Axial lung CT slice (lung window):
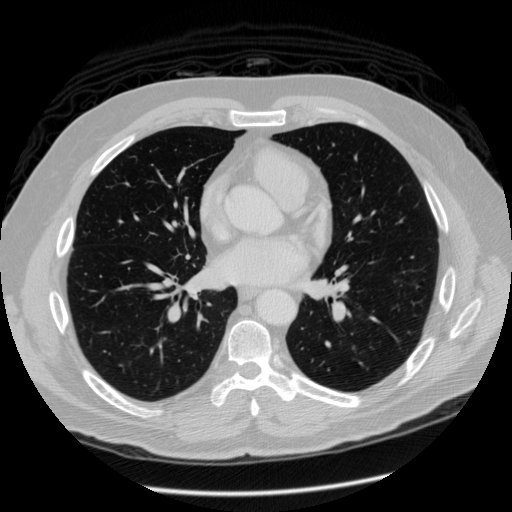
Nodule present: no